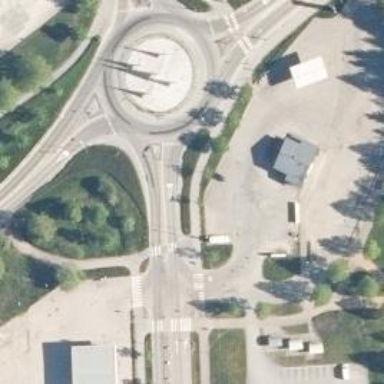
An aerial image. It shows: Secondary road with asphalt surface leading to roundabout.